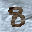
Label: 8